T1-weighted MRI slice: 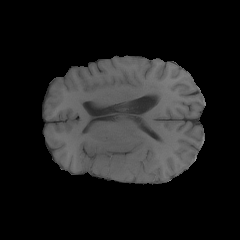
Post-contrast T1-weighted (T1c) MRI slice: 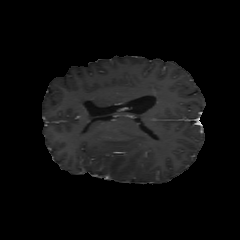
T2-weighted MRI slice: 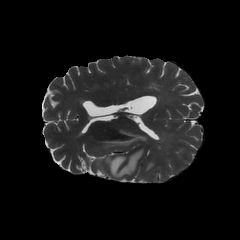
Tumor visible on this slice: yes